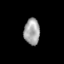
Tissue: skin
Cell type: Epithelial cells
Senescence score: 0.2828
Nuclear area (px): 404
Mean DAPI intensity: 164.022